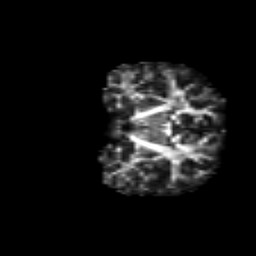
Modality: FA
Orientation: coronal
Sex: male
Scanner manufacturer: siemens
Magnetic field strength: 3 T
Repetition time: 5 s
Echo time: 0.071 s